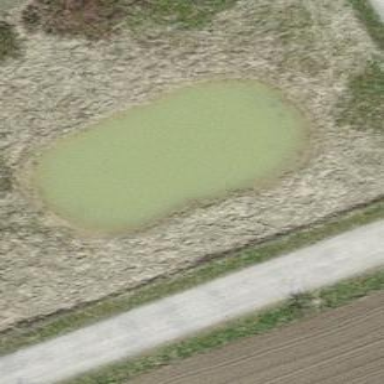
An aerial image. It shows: Peaceful pond surrounded by nature.